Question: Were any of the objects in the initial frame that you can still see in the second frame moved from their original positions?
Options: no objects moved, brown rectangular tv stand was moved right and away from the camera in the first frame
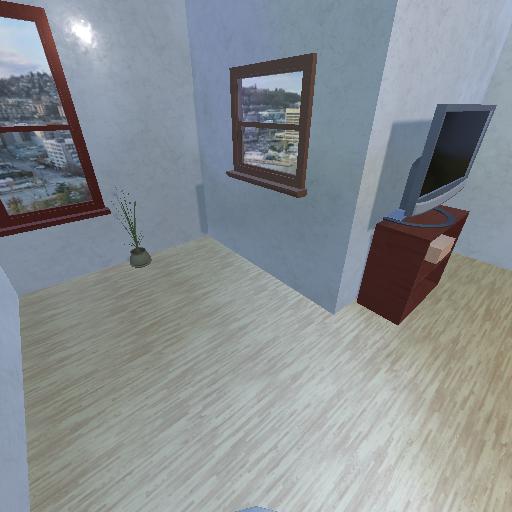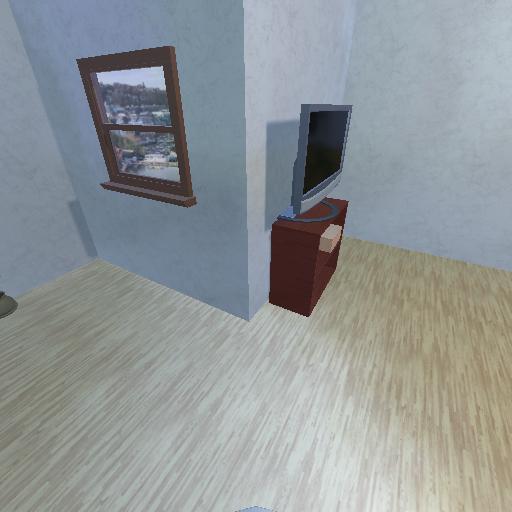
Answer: no objects moved